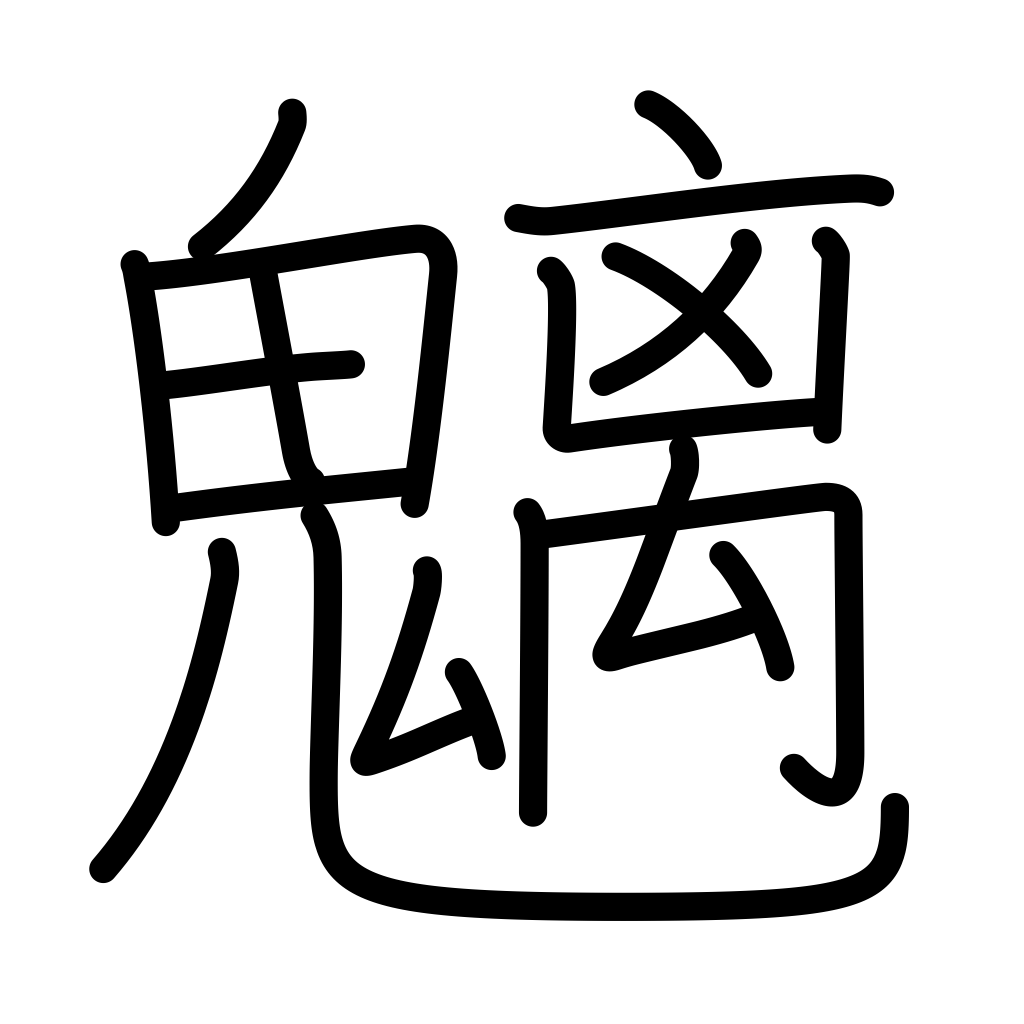
Meaning: mountain spirits